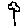
Label: flower